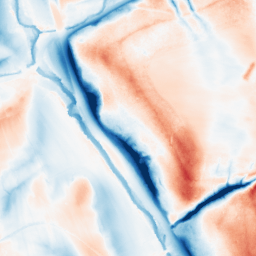
Category: classical
Decomposition family: gaussian_anisotropic
Decomposition parameters: sigma_x: 20
sigma_y: 5
Upsampling method: quadratic
Upsampling parameters: scale: 8
Upsampling scale: 8